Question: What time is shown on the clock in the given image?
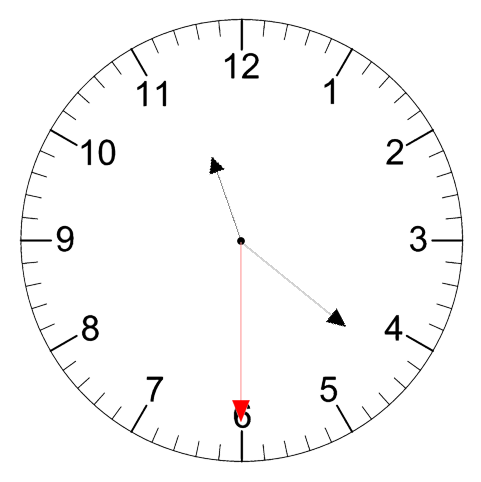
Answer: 11:21:30